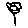
Label: flower